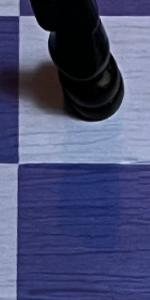
Label: Empty